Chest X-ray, PA view. Patient: 76 years old, sex F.
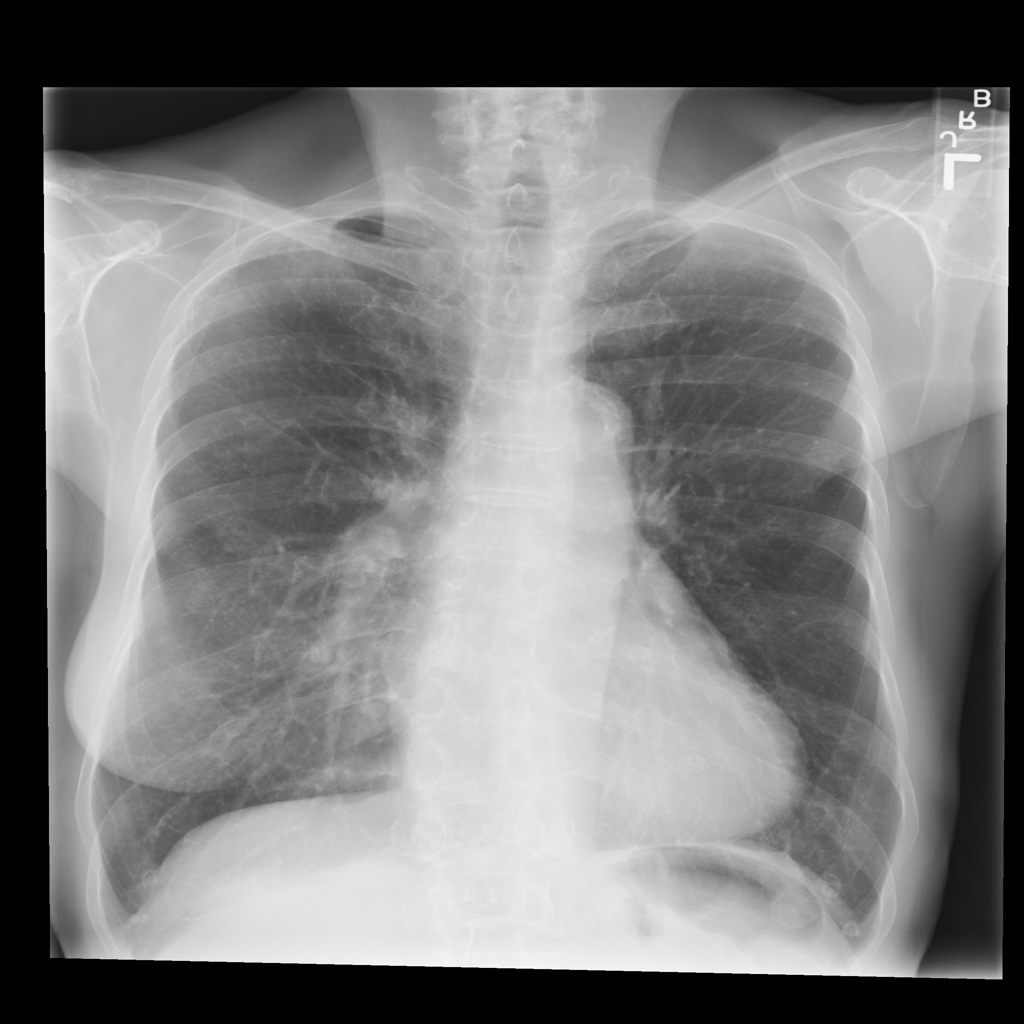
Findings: No Finding